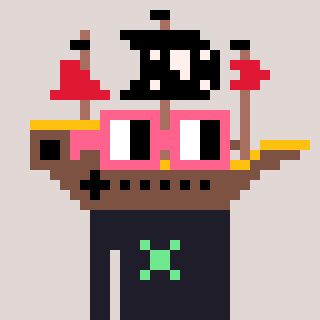
a pixel art character with square pink glasses, a pirateship-shaped head and a grayscale-colored body on a warm background